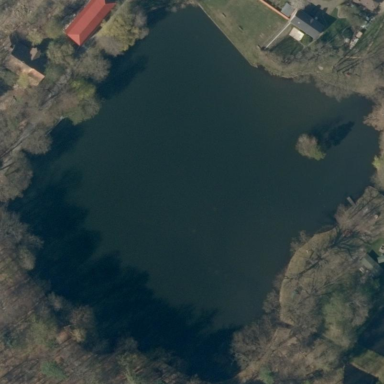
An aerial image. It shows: Serene pond surrounded by nature.